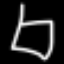
Label: square